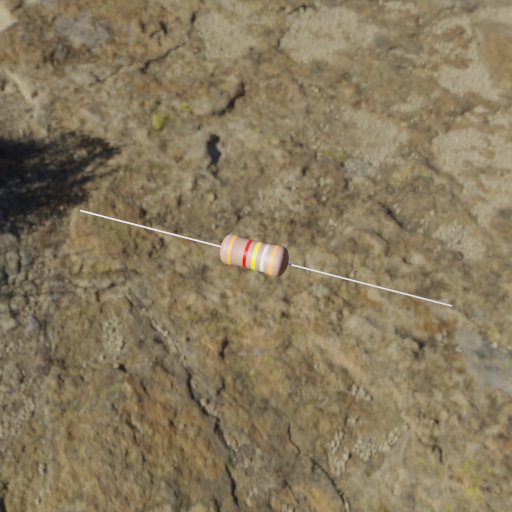
Resistor colour bands (in order): orange, red, yellow, silver, orange